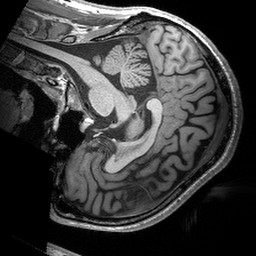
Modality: T1w
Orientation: sagittal
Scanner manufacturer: siemens
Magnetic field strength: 3 T
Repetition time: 2.53 s
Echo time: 0.00288 s